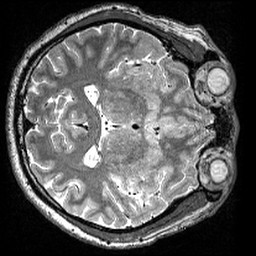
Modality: T2w
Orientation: axial
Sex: male
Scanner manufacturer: siemens
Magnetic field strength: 3 T
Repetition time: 3 s
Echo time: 0.418 s